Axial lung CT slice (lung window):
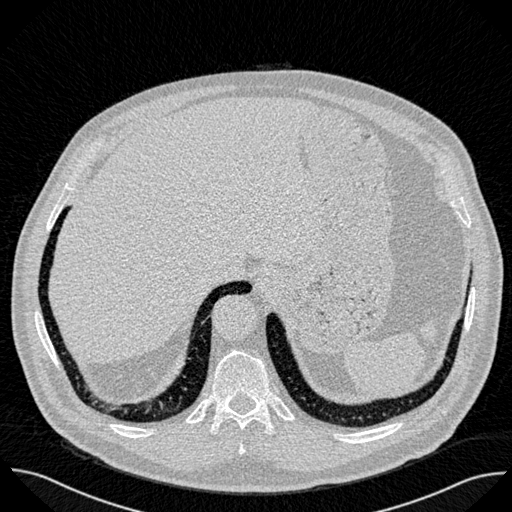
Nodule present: no